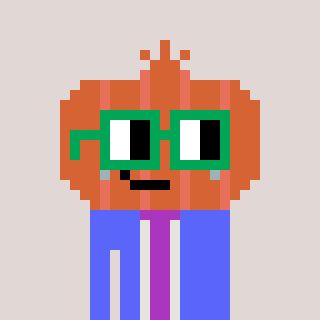
a pixel art character with square green glasses, a onion-shaped head and a purple-colored body on a warm background